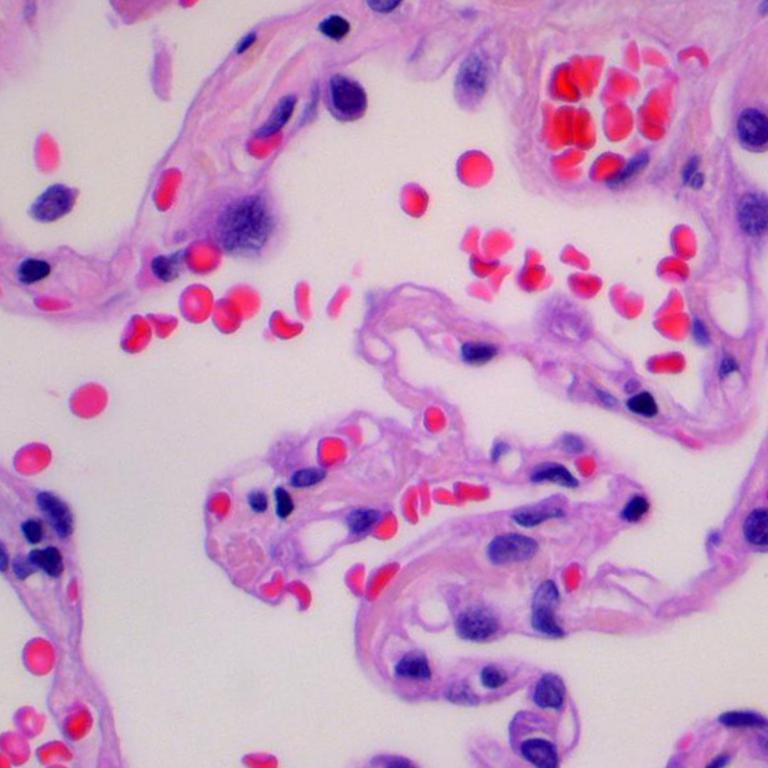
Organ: lung
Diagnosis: benign